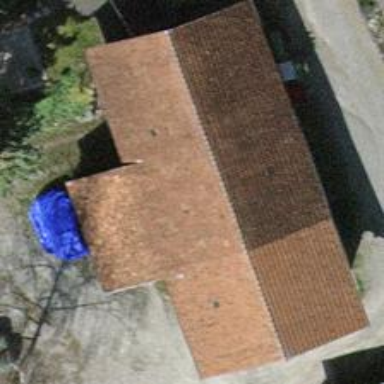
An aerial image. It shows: Farm auxiliary building.